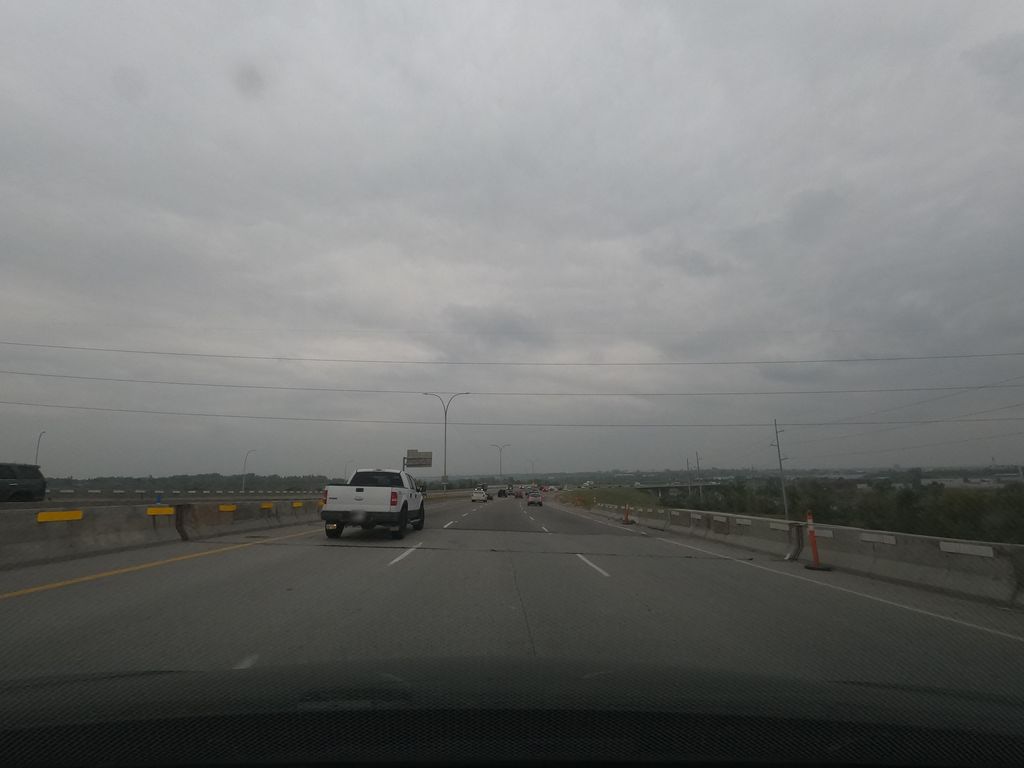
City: calgary